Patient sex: M
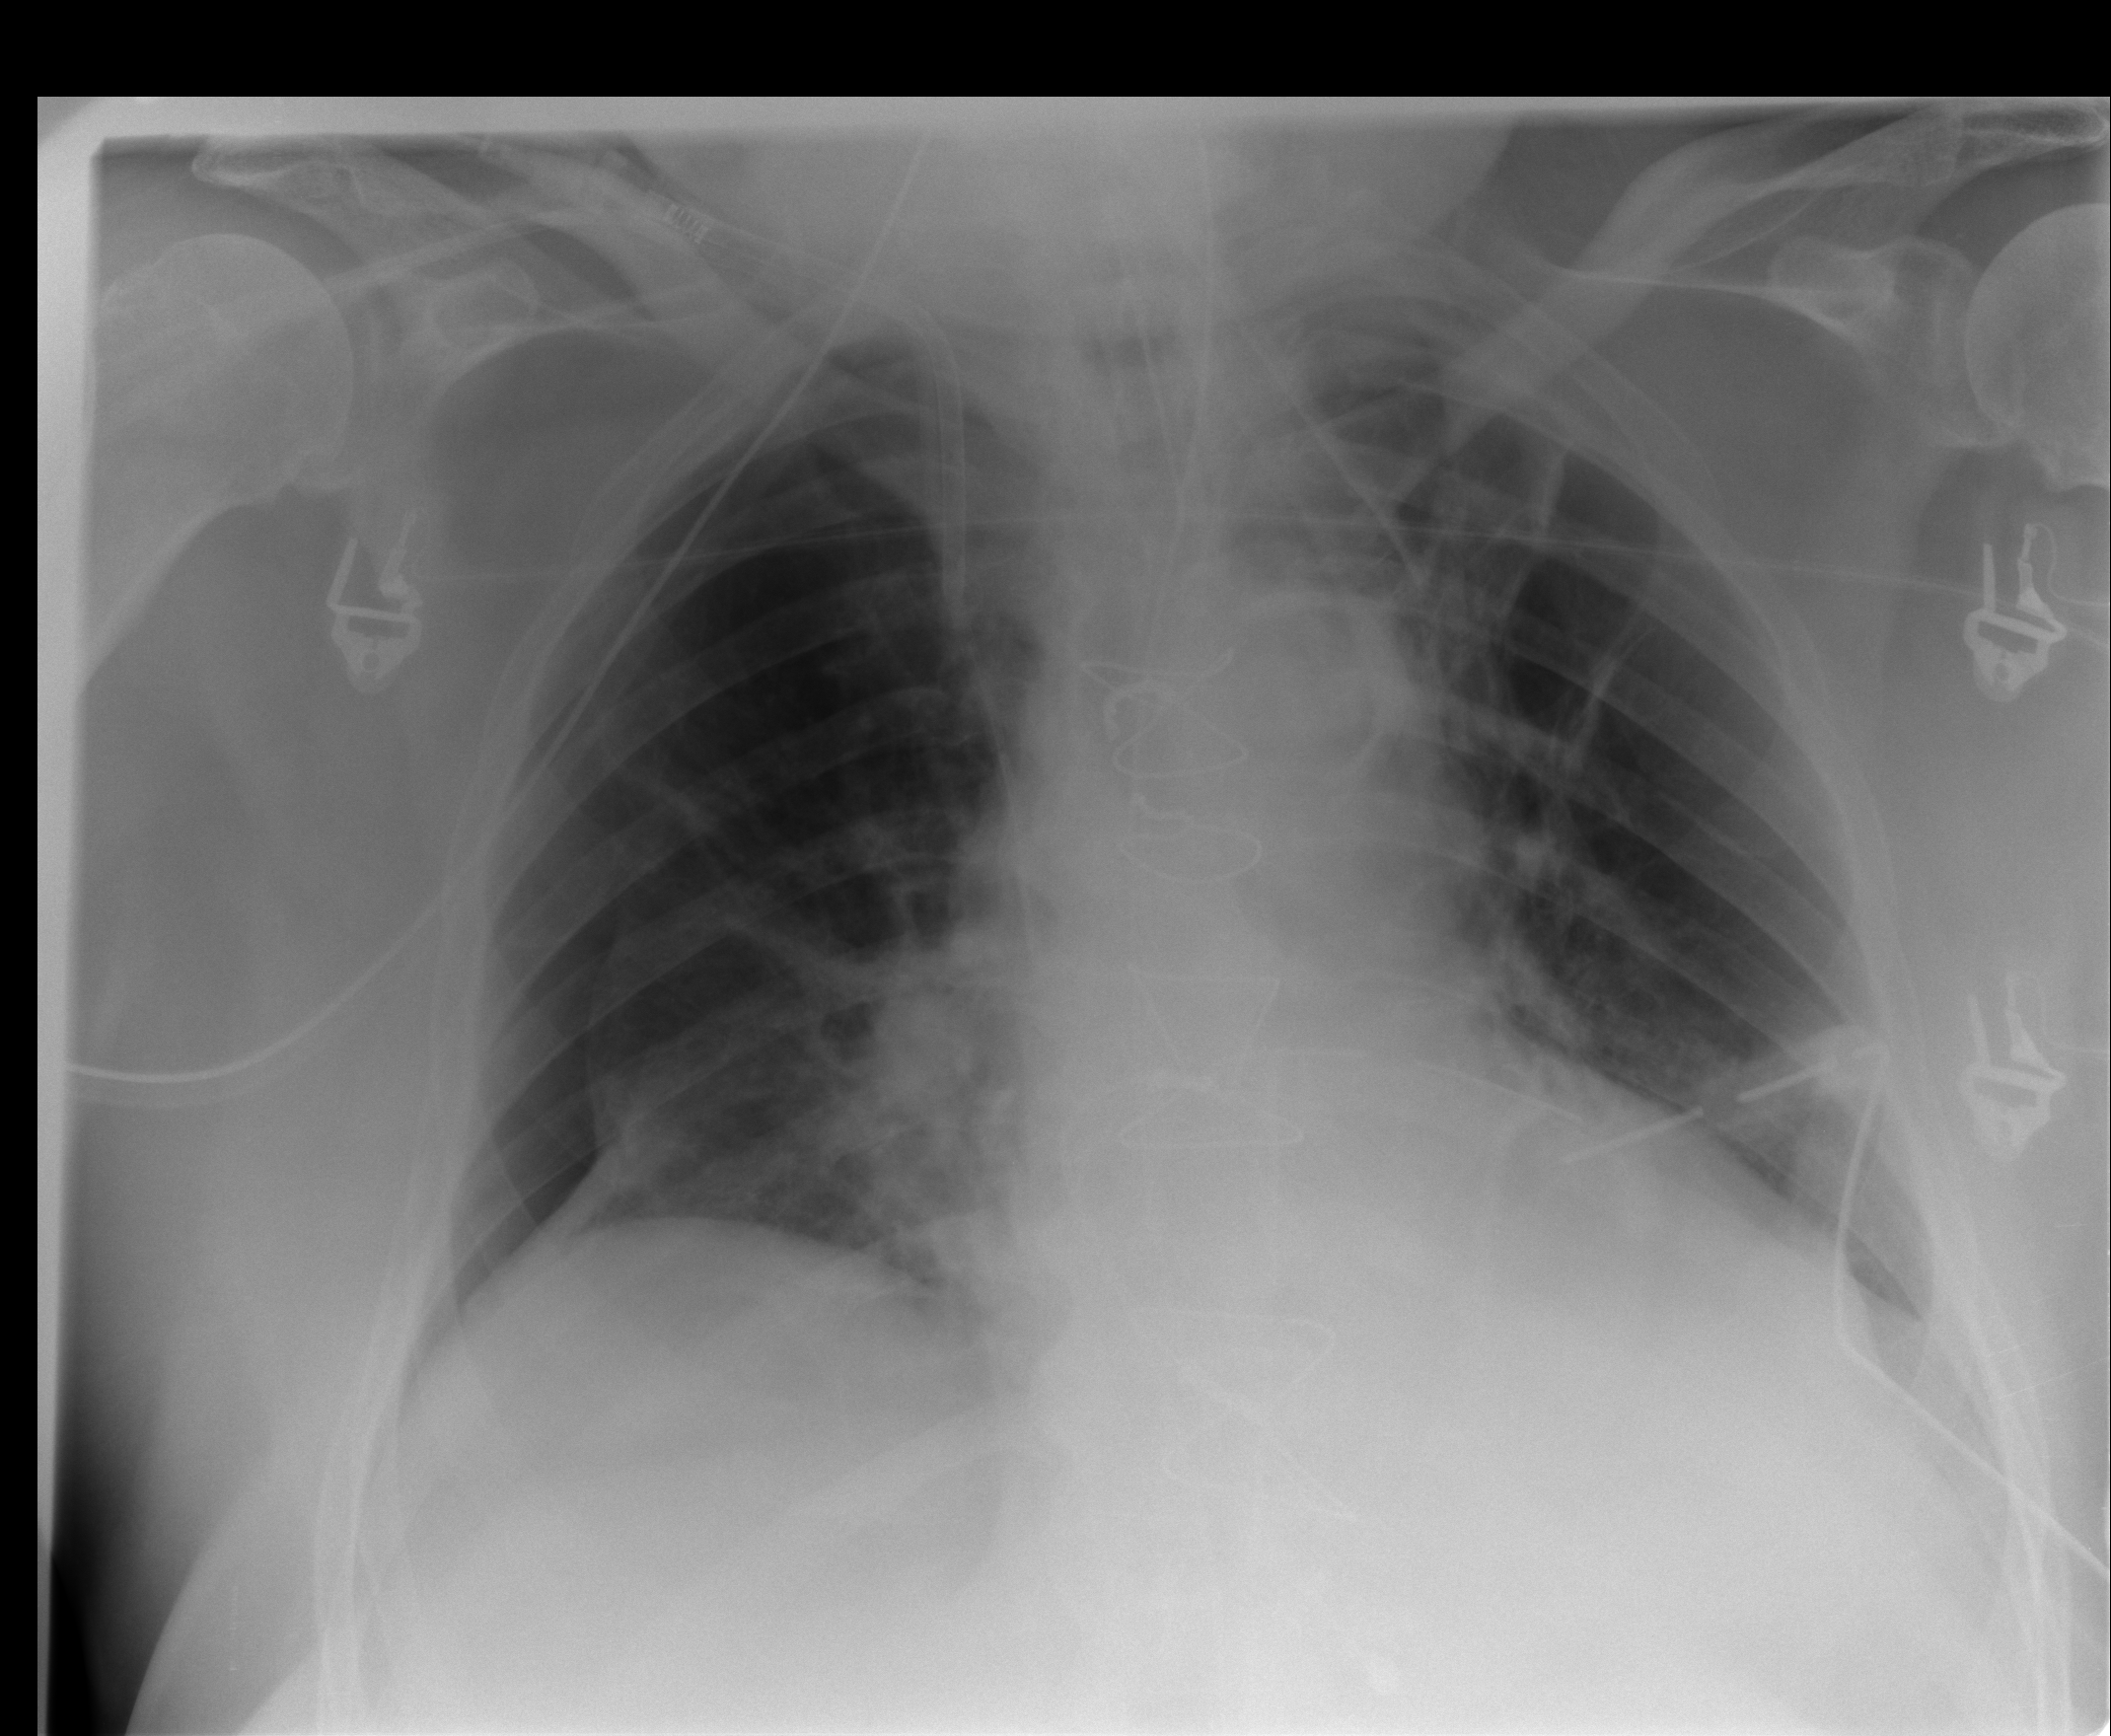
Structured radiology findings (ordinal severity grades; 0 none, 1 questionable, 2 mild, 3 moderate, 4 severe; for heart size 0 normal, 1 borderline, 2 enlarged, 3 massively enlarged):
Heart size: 2
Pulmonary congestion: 0
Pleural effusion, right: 0
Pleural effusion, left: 2
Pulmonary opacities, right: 0
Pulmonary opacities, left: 0
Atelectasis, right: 2
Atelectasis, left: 2